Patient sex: M
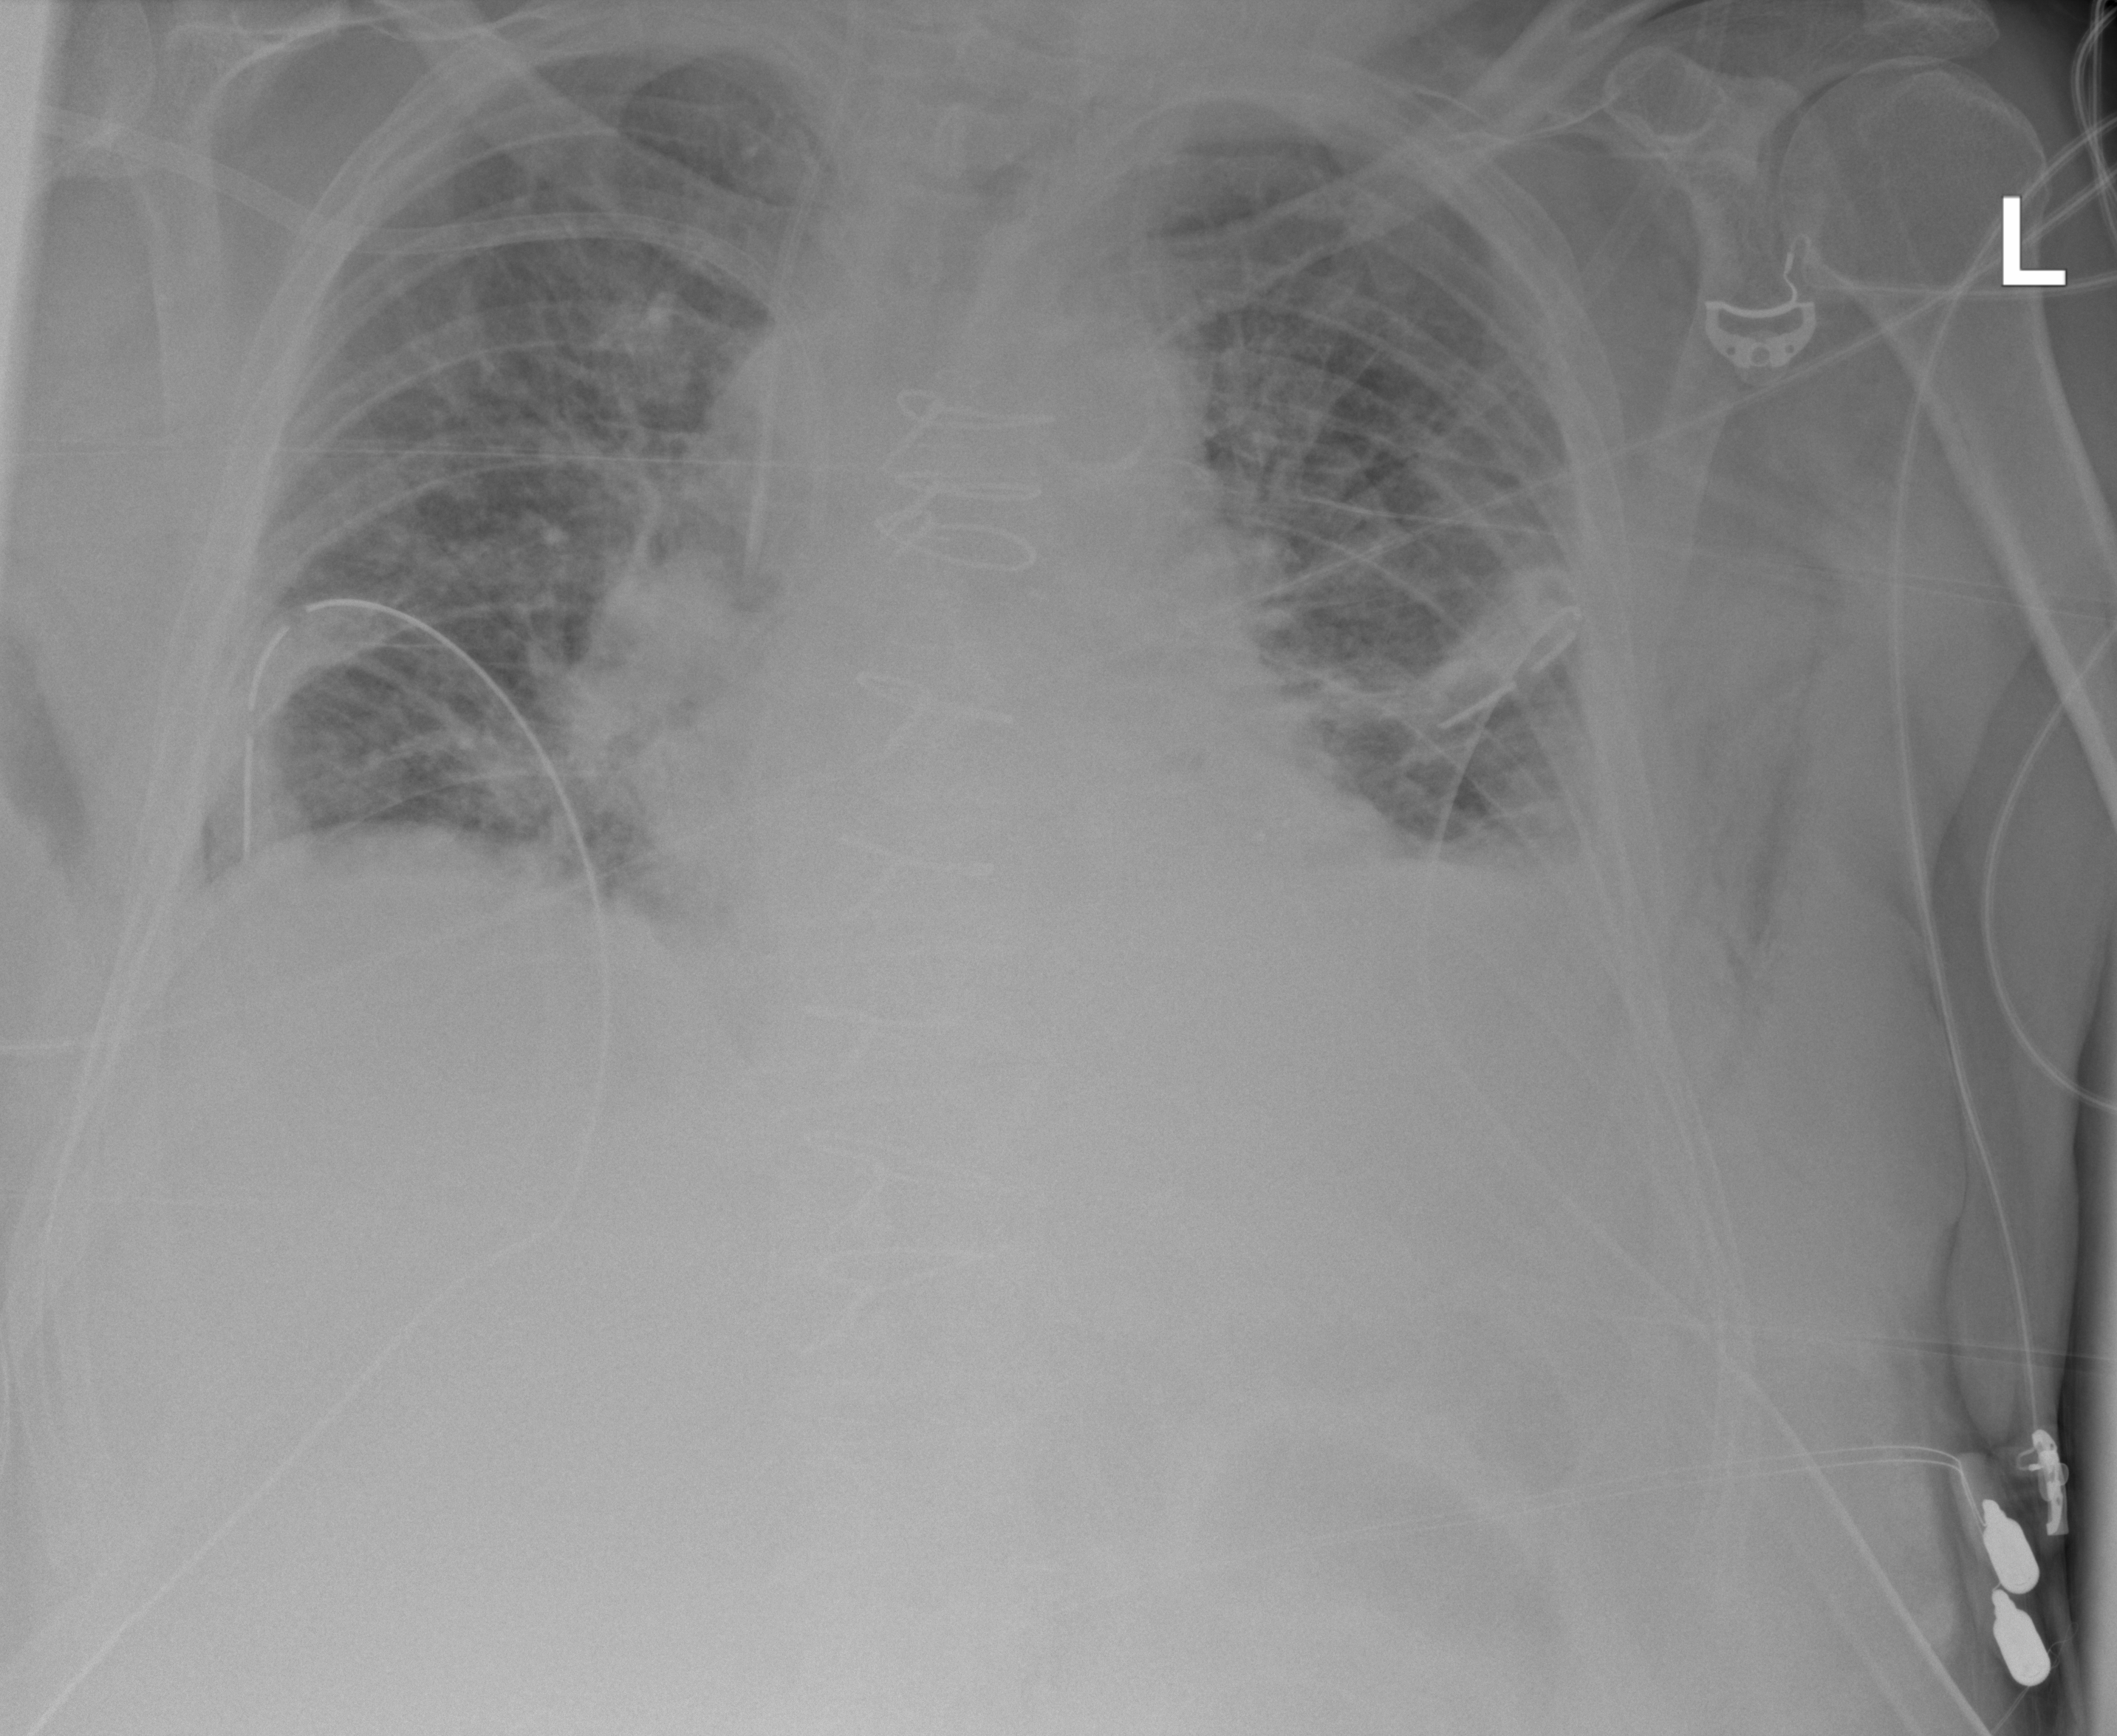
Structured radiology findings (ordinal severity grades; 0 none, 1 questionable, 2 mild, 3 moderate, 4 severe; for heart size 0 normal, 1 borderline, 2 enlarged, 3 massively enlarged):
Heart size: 1
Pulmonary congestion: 2
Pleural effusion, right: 0
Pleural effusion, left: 2
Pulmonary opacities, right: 0
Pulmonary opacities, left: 0
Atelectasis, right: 2
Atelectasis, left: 2